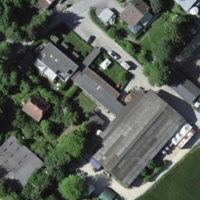
EUNIS habitat code: 54
Species observed at this site:
Hedera helix